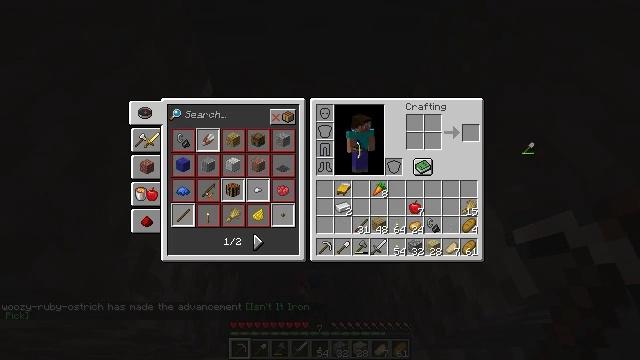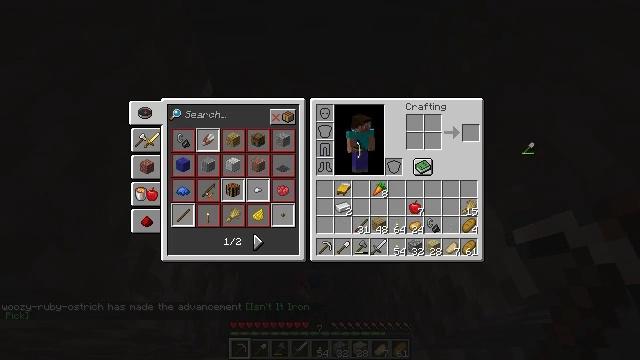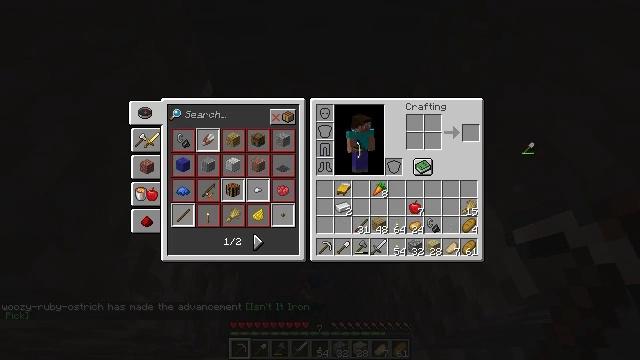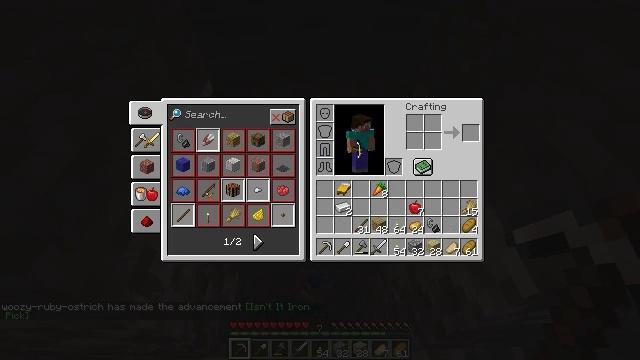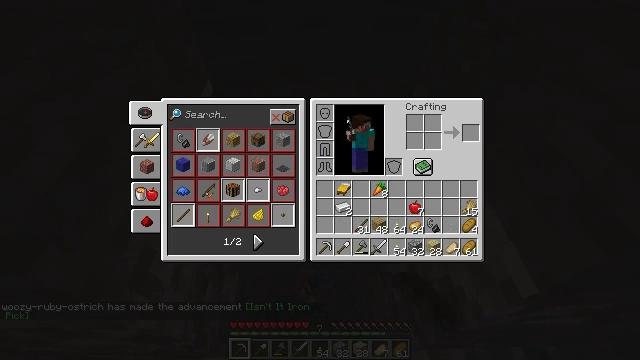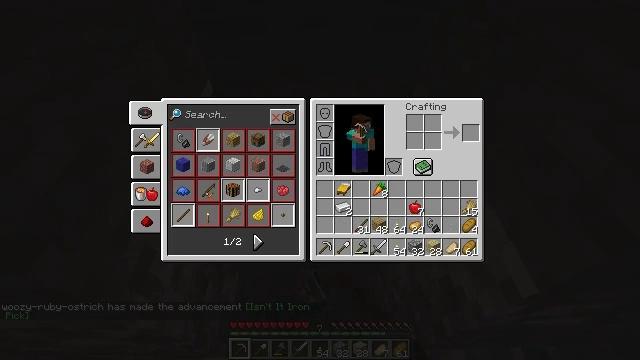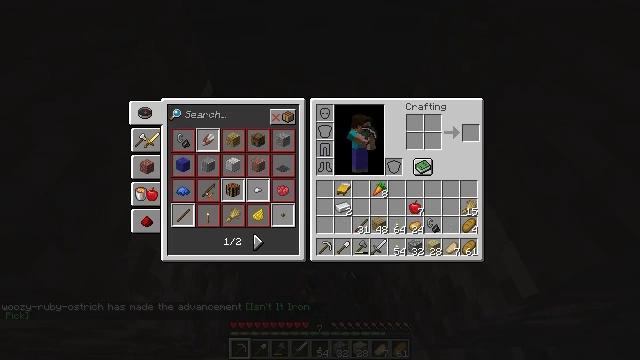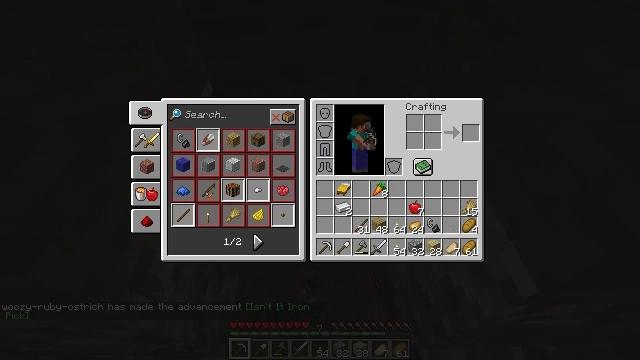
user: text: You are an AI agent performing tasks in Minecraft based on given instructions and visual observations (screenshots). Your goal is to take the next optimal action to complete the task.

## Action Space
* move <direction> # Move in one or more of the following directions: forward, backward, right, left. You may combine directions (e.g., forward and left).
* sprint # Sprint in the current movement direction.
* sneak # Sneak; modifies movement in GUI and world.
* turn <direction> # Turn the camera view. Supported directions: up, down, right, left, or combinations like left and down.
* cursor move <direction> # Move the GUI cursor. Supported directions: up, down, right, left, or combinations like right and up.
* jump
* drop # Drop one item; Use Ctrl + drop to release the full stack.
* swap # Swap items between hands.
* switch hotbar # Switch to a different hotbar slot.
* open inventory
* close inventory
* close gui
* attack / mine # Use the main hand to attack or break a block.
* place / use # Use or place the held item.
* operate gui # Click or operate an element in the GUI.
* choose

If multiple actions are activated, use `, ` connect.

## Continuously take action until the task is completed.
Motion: motion action
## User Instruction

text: Remove a stone shovel from the inventory.
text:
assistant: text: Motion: operate gui
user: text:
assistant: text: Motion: operate gui
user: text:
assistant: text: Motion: no_op
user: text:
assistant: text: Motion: no_op
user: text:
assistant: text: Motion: no_op
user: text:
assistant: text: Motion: no_op
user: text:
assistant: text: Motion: no_op
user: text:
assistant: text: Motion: no_op